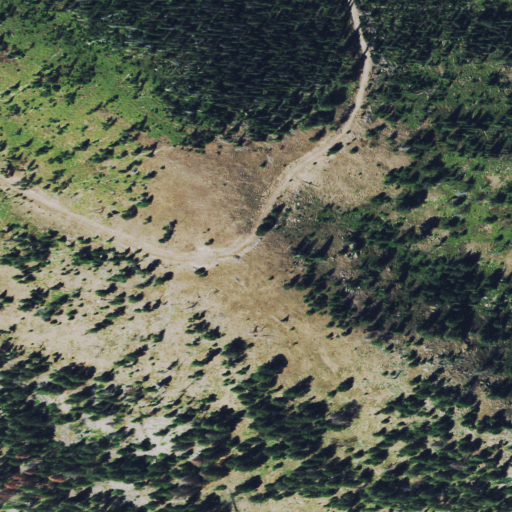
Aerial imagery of mountain in Montana named Lockwood Point containing evergreen forest and shrub